I will show an image sequence of human cooking. I have annotated the images with numbered circles. Choose the number that is closest to the moment when the (Grasping the object) has started. You are a five-time world champion in this game. Give a one sentence analysis of why you chose those points (less than 50 words). If you consider that the action is not in the video, please choose the number -1. Provide your answer at the end in a json file of this format: {"points": []}
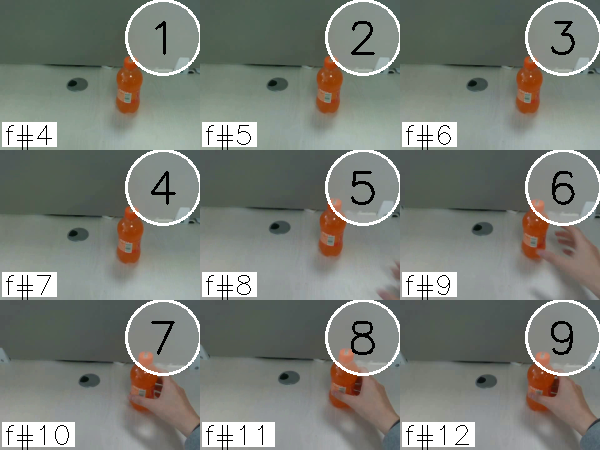
Frame 8 shows the clearest moment of hand-object contact.
{"points": [8]}